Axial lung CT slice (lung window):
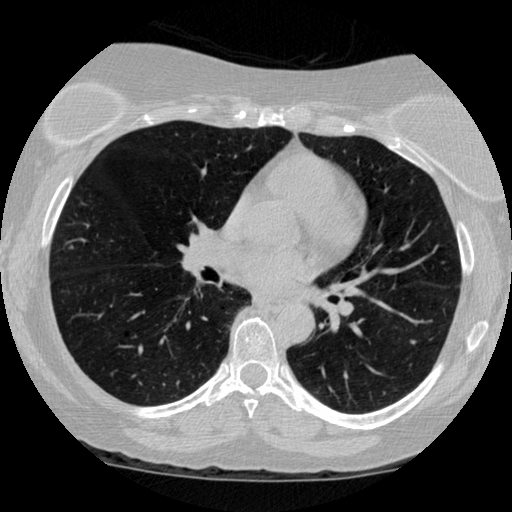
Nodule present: no